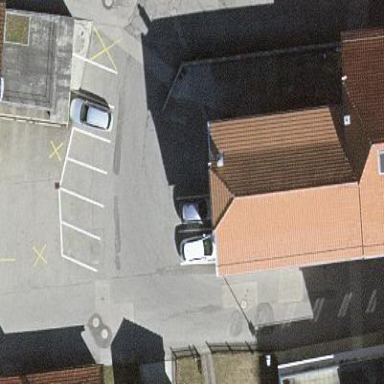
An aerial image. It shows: Building with side-hipped roof shape.